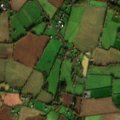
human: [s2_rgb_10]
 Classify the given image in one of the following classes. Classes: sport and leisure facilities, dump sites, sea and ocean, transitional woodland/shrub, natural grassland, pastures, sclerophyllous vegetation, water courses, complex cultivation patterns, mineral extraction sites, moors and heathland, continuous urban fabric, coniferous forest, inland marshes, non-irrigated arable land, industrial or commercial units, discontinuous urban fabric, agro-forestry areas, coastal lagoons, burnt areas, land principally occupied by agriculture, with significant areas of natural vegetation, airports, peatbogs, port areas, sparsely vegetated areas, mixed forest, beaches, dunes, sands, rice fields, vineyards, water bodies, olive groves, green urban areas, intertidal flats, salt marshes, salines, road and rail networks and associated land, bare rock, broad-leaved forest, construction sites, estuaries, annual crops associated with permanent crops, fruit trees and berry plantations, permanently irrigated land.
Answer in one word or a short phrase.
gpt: sport and leisure facilities, non-irrigated arable land, complex cultivation patterns, land principally occupied by agriculture, with significant areas of natural vegetation